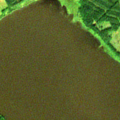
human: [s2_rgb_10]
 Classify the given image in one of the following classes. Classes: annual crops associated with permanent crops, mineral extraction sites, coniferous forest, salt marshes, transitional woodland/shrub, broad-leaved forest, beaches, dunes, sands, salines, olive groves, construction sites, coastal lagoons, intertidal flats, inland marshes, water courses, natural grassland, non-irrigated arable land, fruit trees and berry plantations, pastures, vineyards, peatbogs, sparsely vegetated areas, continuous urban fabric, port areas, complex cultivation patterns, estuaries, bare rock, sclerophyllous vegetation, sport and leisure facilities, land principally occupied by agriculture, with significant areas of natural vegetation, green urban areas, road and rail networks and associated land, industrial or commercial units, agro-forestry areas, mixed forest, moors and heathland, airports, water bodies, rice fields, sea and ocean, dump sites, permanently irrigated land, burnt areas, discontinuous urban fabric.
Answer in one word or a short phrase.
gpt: land principally occupied by agriculture, with significant areas of natural vegetation, coniferous forest, mixed forest, water bodies